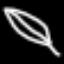
Label: leaf